Question: I think this is a simple question but can't figure it out. I'm trying to build a frame and hoping I can add a title to it. For example, I like to create a slider in a frame. But to identify the frame I'd like to add a title to it. I have no reputation so I can't add a picture, but something like the word "title" below:
--- title --------------------------------
| ===[ ]=================== |
-----.-----------------------------------
Or:

How can I do it?
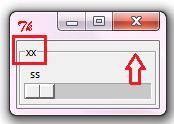
Answer: There is a package called rpanel, where somehow the frames are all titled. You might want to look into that one.